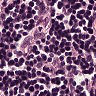
Metastatic tissue present: no